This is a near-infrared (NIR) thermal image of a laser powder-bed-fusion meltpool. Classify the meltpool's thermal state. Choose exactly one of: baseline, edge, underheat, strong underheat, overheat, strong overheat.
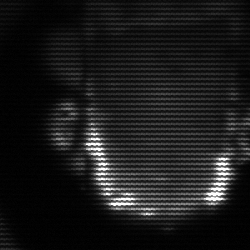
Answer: baseline